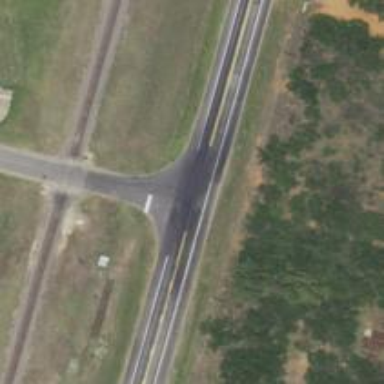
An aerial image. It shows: Asphalt road classified as primary highway.